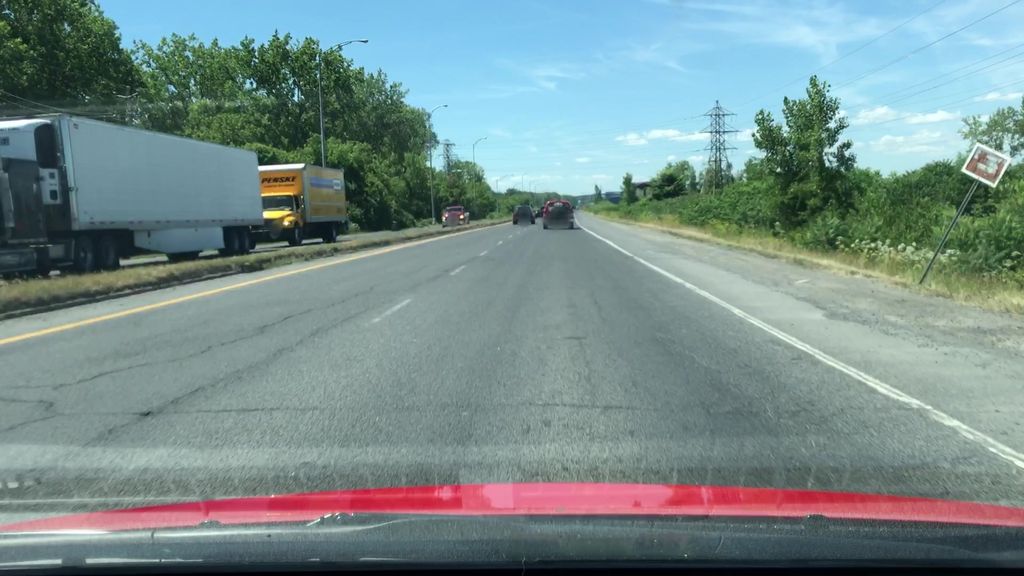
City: montreal